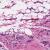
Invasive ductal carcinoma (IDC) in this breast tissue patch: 0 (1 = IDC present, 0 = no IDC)